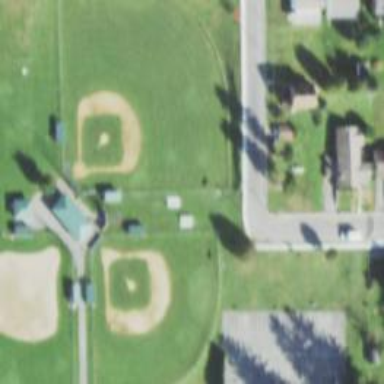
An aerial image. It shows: Baseball pitch for leisure and sports activities.